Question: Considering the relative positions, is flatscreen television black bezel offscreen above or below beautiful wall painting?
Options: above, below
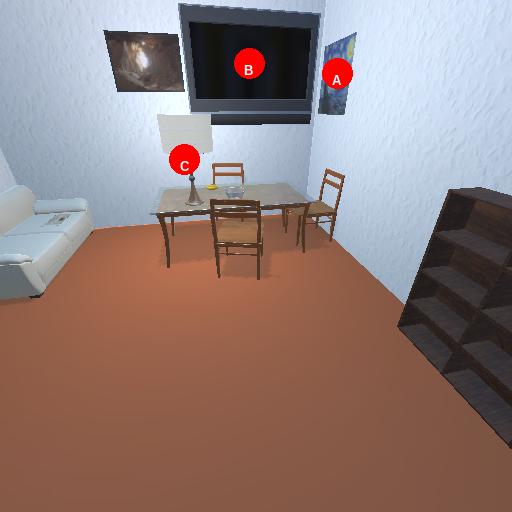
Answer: above